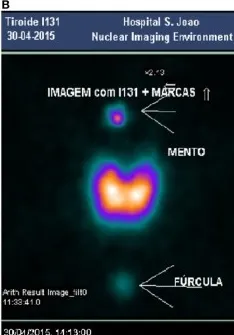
There was a markedly hyperfunctioning thyroid in scintigraphy (B), with homogeneous activity distribution and no focal areas suggestive of hyper- or hypoactive nodular formations. The radioactive iodine uptake was 70.2% at the end of 24 h, markedly elevated compared to normal range (10-30.
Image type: radiology (scintigraphy)